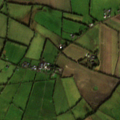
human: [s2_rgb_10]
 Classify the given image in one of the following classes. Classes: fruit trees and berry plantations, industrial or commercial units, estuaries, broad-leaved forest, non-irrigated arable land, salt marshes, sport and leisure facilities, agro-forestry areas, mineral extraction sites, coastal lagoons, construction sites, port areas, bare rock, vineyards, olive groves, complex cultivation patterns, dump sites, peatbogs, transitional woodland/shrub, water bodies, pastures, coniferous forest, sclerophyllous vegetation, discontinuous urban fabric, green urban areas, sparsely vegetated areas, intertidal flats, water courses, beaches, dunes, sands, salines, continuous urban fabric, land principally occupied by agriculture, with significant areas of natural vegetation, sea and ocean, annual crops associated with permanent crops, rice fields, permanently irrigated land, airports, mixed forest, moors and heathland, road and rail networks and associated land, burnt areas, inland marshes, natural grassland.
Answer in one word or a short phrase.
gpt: non-irrigated arable land, pastures, complex cultivation patterns